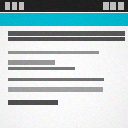
Screen state: on